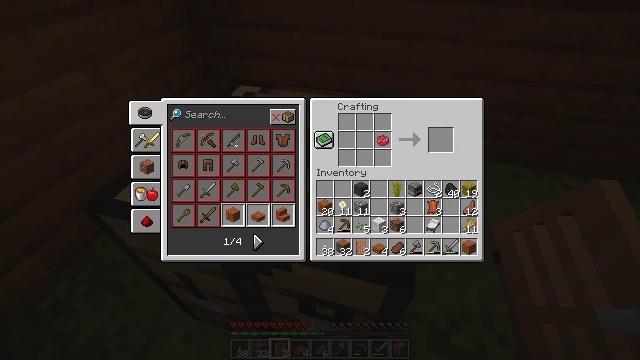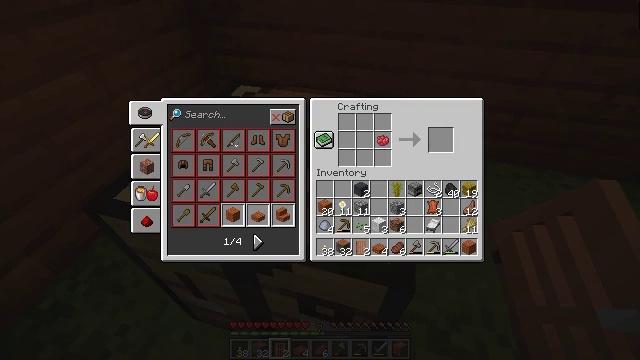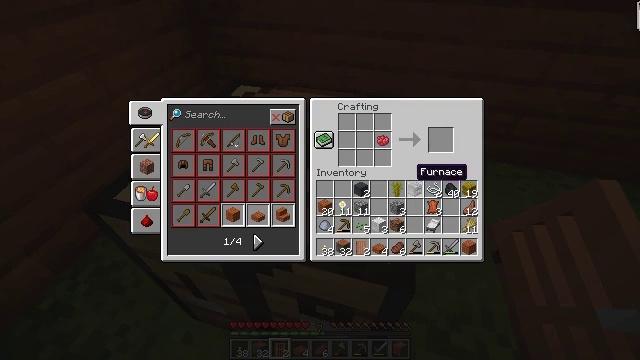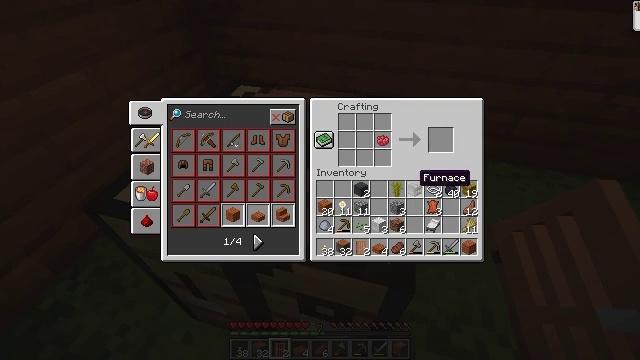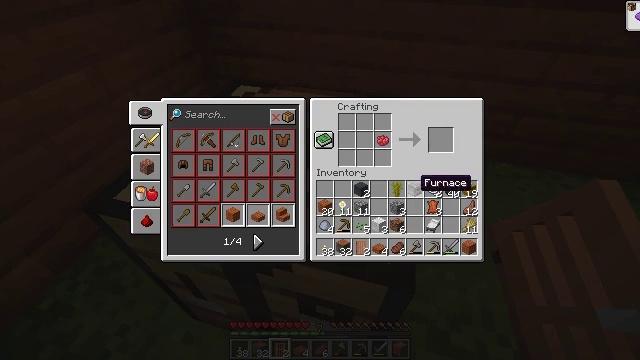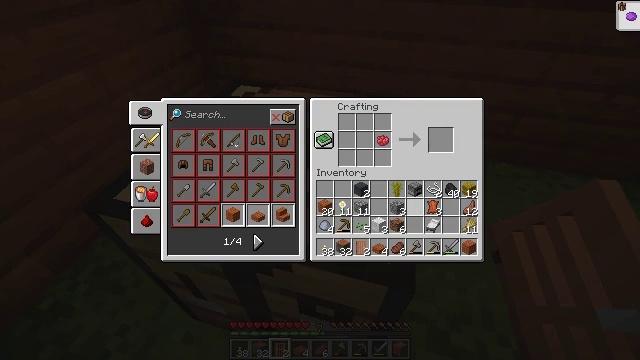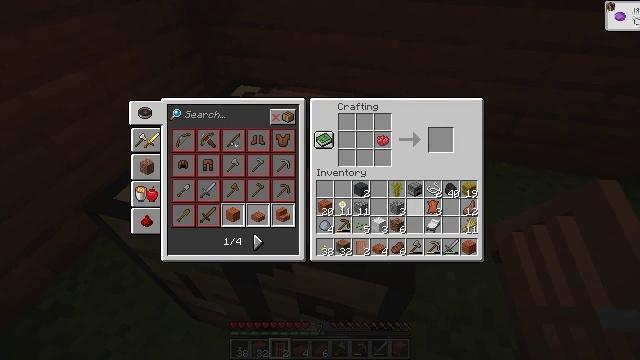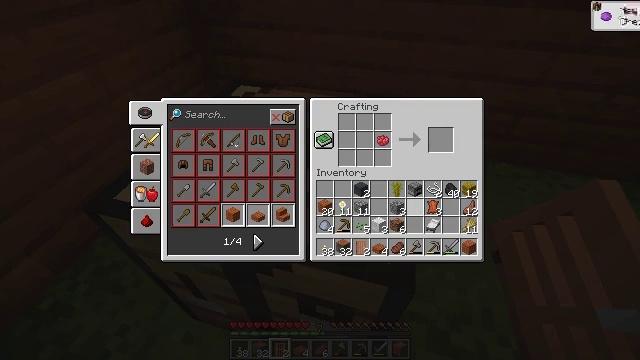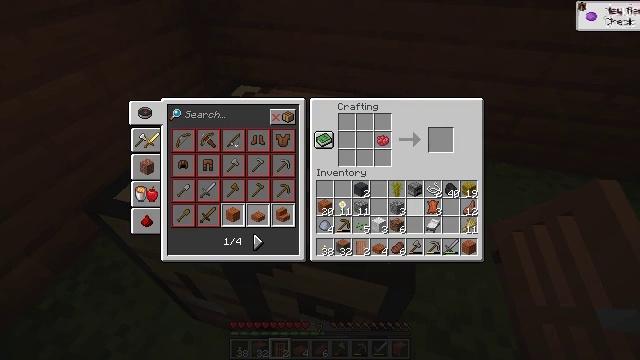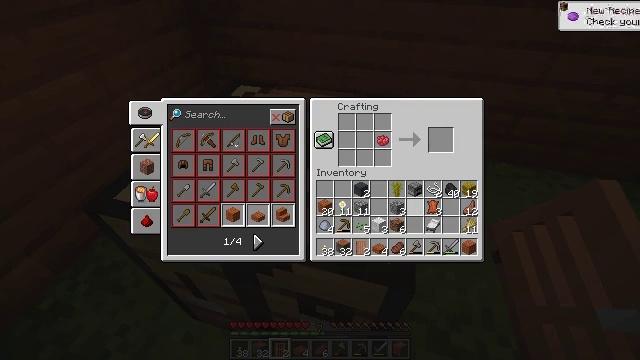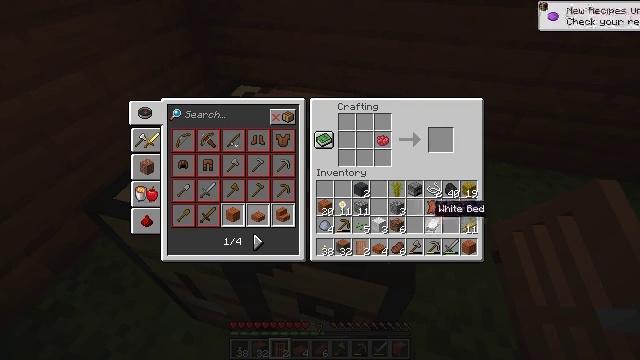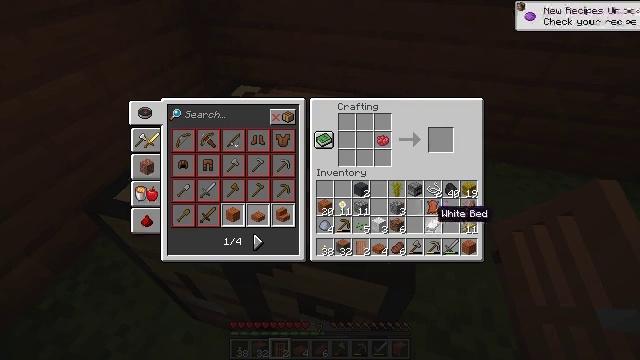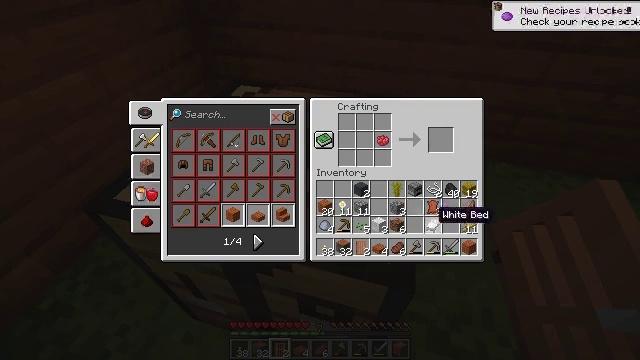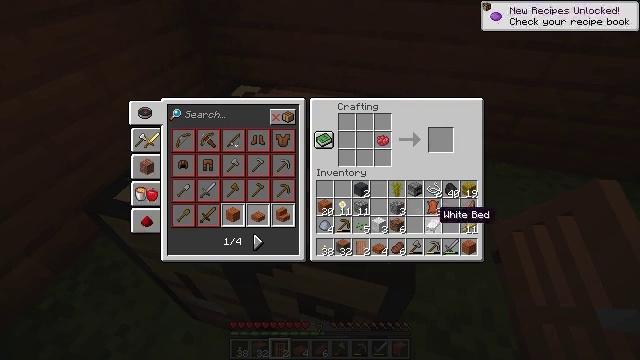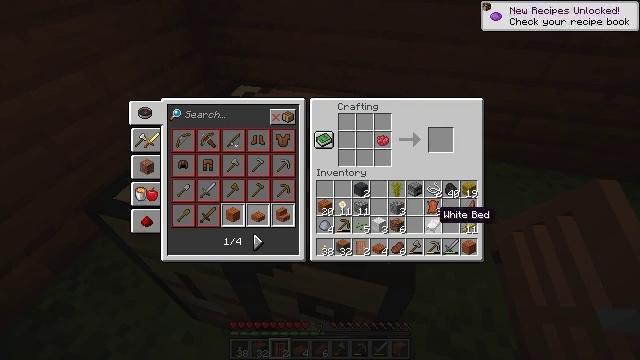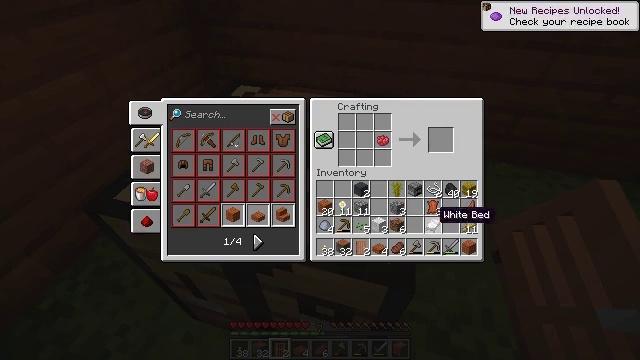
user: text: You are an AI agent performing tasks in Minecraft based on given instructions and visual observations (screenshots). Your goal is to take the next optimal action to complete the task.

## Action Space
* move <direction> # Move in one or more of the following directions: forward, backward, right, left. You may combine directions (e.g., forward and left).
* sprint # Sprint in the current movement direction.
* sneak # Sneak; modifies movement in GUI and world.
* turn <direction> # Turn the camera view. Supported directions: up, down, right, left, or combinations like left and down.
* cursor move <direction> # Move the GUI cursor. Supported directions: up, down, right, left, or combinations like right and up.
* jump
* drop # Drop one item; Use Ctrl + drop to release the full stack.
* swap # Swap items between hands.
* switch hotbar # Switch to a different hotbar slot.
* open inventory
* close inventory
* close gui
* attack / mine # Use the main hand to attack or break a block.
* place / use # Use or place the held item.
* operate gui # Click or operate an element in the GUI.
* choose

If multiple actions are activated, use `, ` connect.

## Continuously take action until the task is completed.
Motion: motion action
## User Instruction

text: Make a red bed using three wool and three planks.
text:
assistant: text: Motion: no_op
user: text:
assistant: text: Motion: cursor move down
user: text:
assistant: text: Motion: no_op
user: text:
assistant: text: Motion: no_op
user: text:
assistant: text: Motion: cursor move down
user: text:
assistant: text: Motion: no_op
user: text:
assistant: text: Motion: no_op
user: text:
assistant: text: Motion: no_op
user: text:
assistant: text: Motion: no_op
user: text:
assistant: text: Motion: no_op
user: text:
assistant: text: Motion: no_op
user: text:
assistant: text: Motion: no_op
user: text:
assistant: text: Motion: no_op
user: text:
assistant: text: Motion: no_op
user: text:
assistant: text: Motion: no_op
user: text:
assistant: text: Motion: no_op
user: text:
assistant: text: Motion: no_op
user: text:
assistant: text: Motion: no_op
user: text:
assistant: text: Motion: no_op
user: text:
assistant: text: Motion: operate gui
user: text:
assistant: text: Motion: operate gui
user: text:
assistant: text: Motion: operate gui
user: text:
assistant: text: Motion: no_op
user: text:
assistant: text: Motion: cursor move left and up
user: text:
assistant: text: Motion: cursor move left and up
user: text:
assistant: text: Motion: cursor move up
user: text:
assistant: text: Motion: cursor move up
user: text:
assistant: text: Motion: cursor move up
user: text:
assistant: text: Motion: no_op
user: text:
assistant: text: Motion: no_op